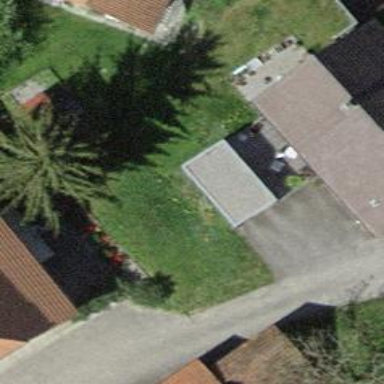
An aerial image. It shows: Garage.